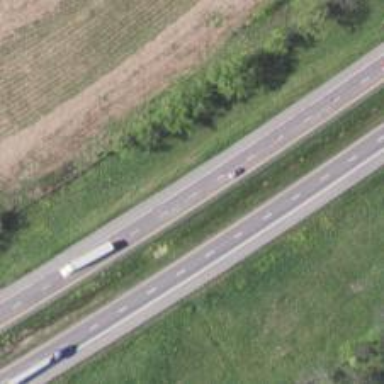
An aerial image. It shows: Motorway.